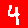
Digit: 4